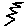
Label: zigzag